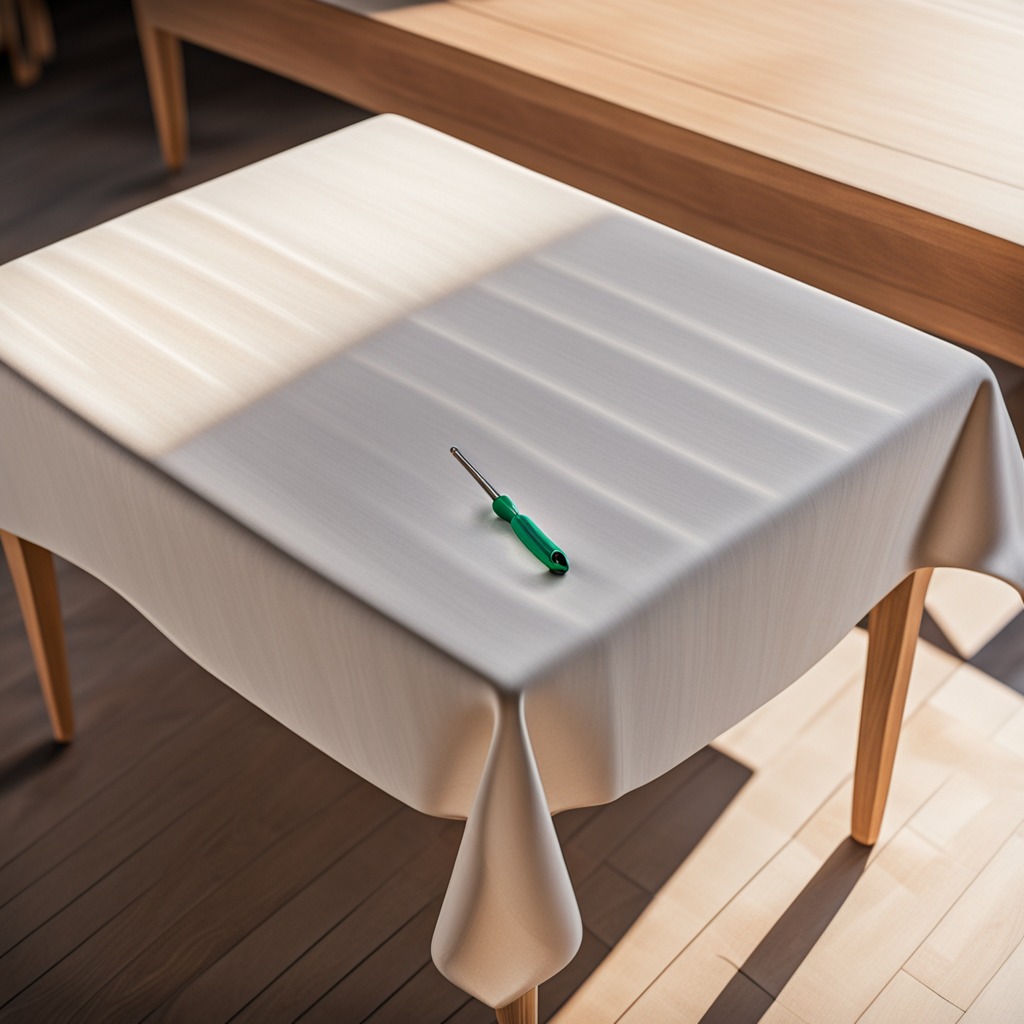
A screwdriver lies on a clean wooden table in an outdoor workshop during daytime bright natural light soft shadows worn but beneath the cloth.